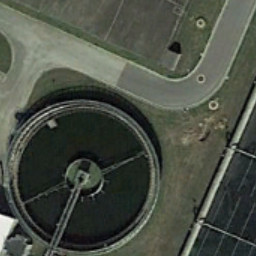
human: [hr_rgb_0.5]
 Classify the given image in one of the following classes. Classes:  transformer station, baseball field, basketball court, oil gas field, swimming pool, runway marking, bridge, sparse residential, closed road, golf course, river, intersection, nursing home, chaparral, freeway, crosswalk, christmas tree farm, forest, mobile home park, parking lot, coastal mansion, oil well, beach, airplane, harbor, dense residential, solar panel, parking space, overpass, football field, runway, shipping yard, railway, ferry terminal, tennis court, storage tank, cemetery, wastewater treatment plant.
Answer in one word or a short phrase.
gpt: wastewater treatment plant